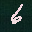
Label: 6